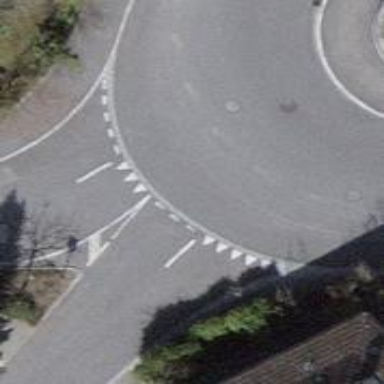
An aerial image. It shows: Residential road with asphalt surface and opposite cycleway.